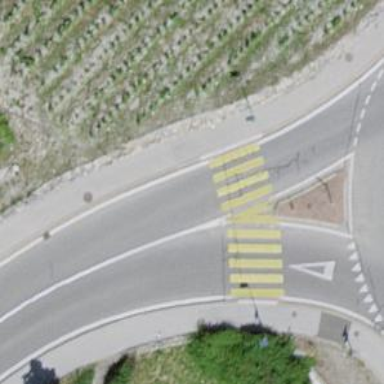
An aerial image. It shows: Marked crossing with pedestrian island.